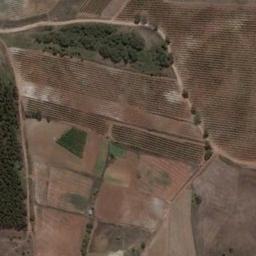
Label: rectangular_farmland